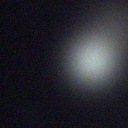
Screen state: off